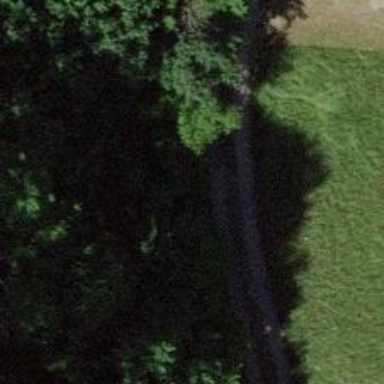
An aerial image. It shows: Bench.